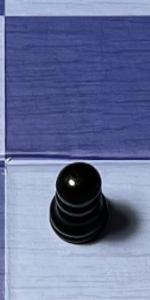
Label: Pawn_Black